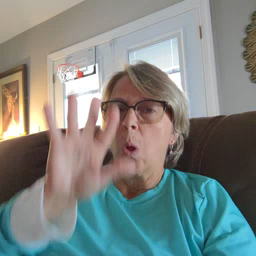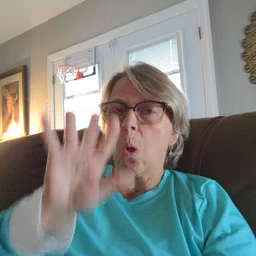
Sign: snow